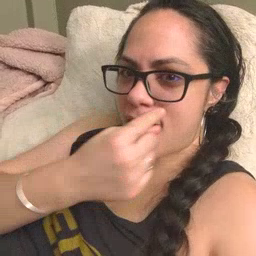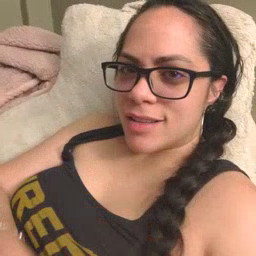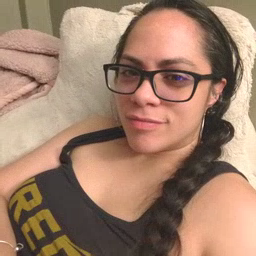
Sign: eye